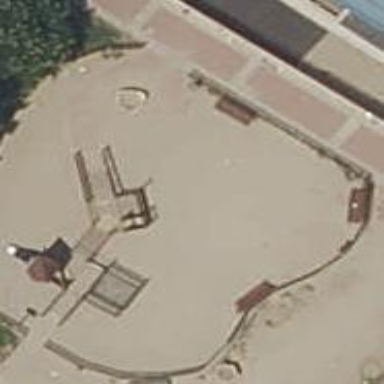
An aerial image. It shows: Playground area for leisure activities on the land.